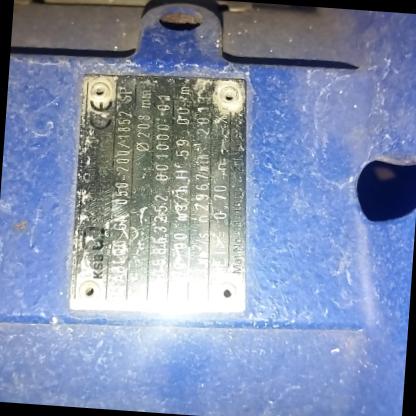
Klasa: tabliczka-znamionowa